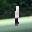
Label: 1